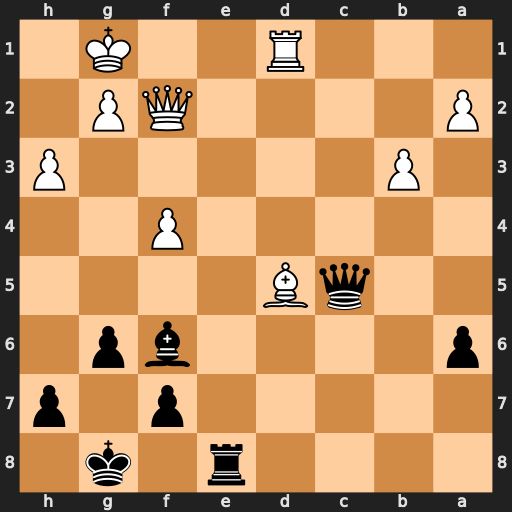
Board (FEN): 4r1k1/5p1p/p4bp1/2qB4/5P2/1P5P/P4QP1/3R2K1
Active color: b
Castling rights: -
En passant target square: -
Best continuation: Re1+ Rxe1 Bd4